Question: I am having an issue with a Sitecore 7 solution. I cannot get the DMS rules to work properly.
Some specific content has to be shown when a visitors visit count on the site is greater than 3. I have made a custom DMS rule in order to be able to debug the problem.
'''
var renderingItem = ruleContext.Reference == null ? null : ruleContext.Reference.RenderingItem;
var pageEvents = Tracker.Visitor.DataContext.PageEvents;
pageEvents =
pageEvents.Where(y => y.ItemId == renderingItem.ID.ToGuid() && y.Data == PageEventDataName).ToArray();
var count = pageEvents.Count();
int elementVisits = Tracker.Visitor.DataContext.Pages
.Where(x => x.ItemId == ruleContext.Item.ID.ToGuid())
.SelectMany(x => x.PageEvents.Where(y => y.ItemId == renderingItem.ID.ToGuid() && y.Data == PageEventDataName))
.Count();
bool itemHasReachedMaxVisitCount = !Compare(elementVisits);
if (itemHasReachedMaxVisitCount)
return false;
'''
The 'elementVisits' integer is counted up fine for a short amount of time, but after a while it is reset to 0, even if the Visitor is the same. It looks like the standard DMS rule does not work either.

I can see that the column of the in the database is not updated.
Does anyone else have had similar problems and knows what goes wrong?
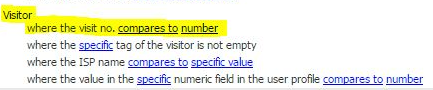
Answer: You can try calling the 'Tracker.Visitor.LoadAll()' method to make sure that the visit data is pulled from memory as well as the analytics database.